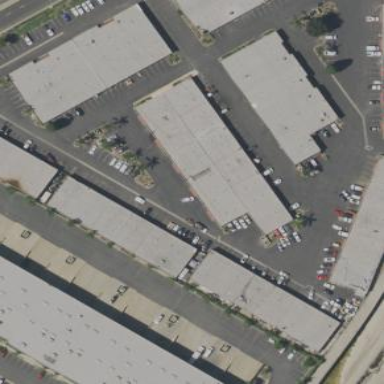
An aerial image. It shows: Warehouse building.